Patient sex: M
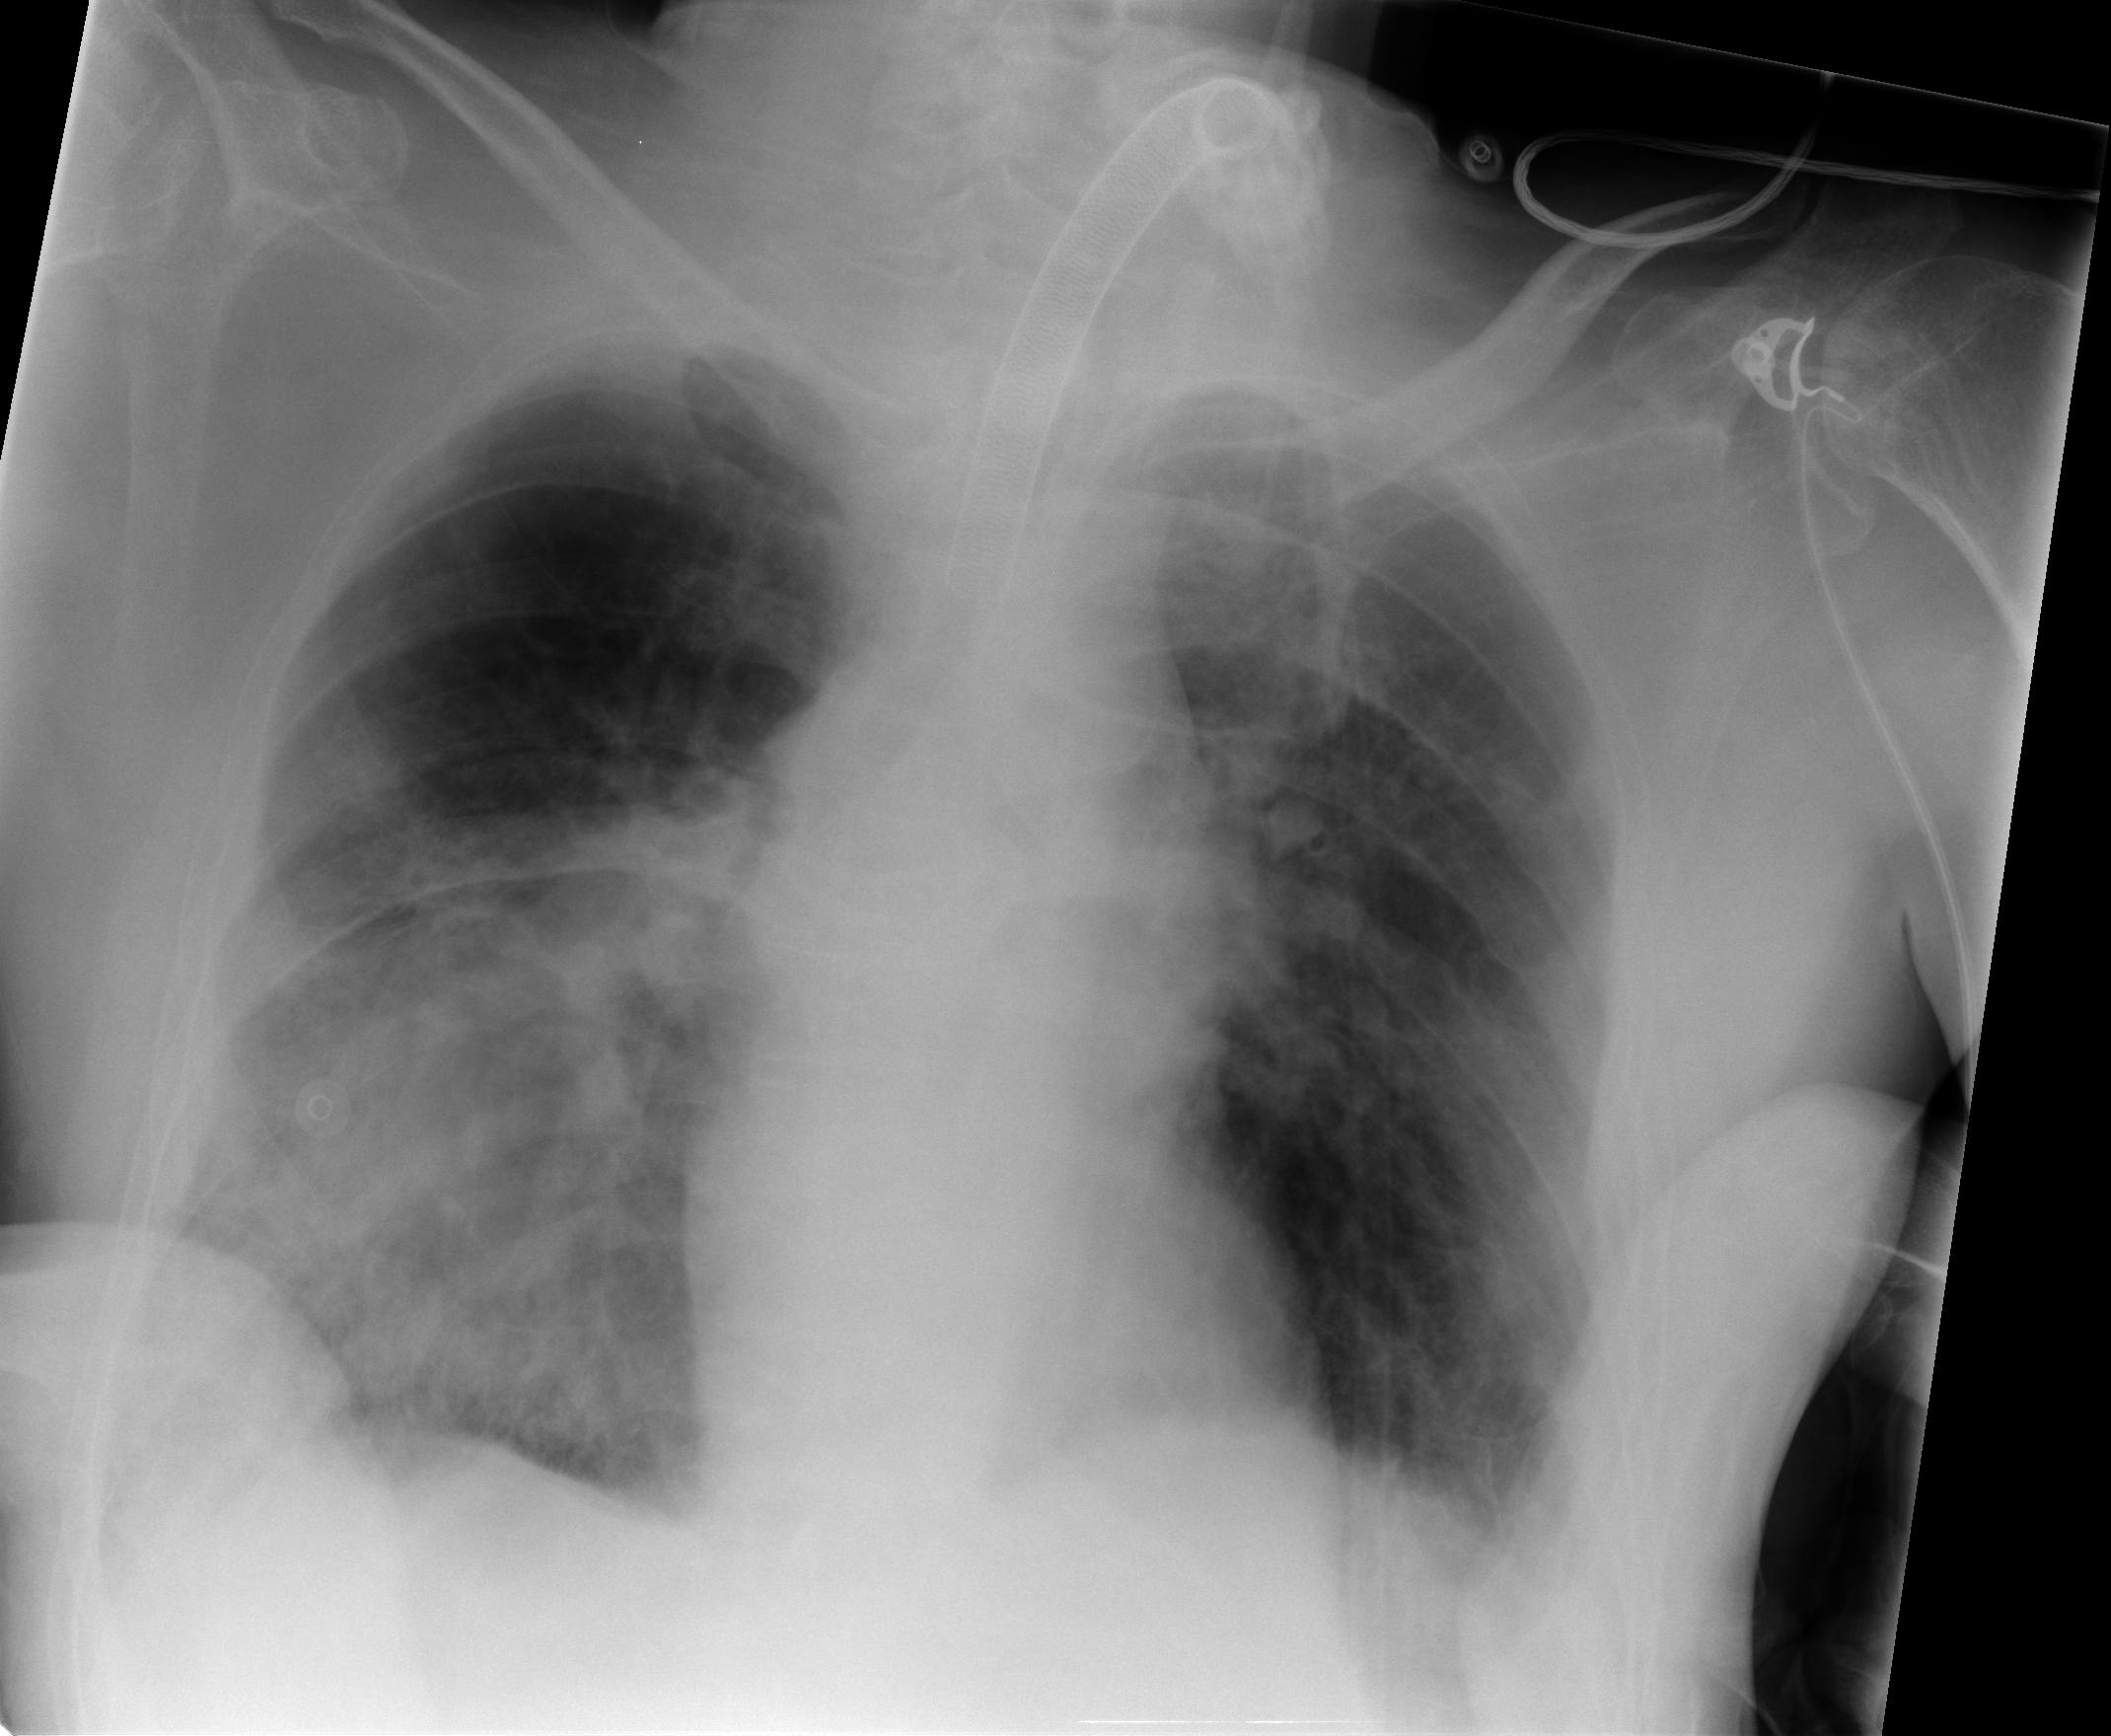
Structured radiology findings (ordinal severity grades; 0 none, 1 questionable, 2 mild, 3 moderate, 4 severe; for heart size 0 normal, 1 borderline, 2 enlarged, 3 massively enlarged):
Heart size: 0
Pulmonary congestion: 2
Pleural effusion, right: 2
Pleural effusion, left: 2
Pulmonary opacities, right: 3
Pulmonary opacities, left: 0
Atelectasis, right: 2
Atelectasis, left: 0